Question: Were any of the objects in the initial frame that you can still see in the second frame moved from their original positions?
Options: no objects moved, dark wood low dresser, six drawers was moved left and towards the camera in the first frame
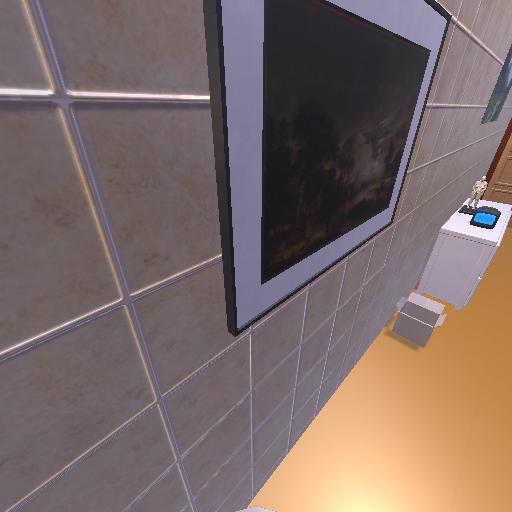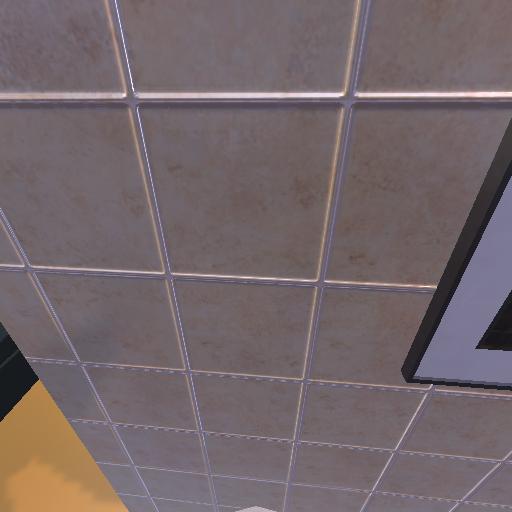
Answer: no objects moved